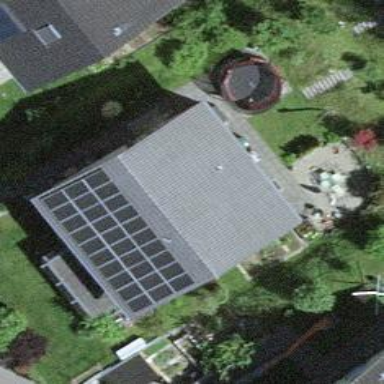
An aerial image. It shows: Solar photovoltaic panel generator on the roof of building.